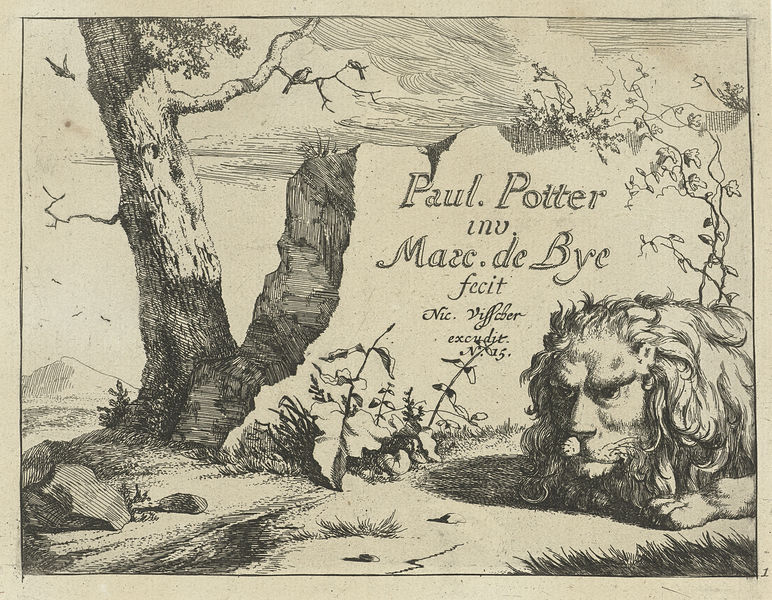
Titel: Leeuw liggend bij boom
Künstler: Marcus de Bye
Standort: Amsterdam
Institution: Rijksmuseum
Schlagwörter: baum, himmel, vogel, weiß, wolken, landschaft, blumen, schwarz, gras, geschichte, stein, ast, vögel, maus, schrift, grafik, druck, radierung, titel, titelblatt, efeu, märchen, löwe, latein, stick, schwalbe, löw, potter, paul potter, zauberer von oz, groß britanien